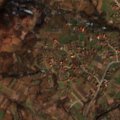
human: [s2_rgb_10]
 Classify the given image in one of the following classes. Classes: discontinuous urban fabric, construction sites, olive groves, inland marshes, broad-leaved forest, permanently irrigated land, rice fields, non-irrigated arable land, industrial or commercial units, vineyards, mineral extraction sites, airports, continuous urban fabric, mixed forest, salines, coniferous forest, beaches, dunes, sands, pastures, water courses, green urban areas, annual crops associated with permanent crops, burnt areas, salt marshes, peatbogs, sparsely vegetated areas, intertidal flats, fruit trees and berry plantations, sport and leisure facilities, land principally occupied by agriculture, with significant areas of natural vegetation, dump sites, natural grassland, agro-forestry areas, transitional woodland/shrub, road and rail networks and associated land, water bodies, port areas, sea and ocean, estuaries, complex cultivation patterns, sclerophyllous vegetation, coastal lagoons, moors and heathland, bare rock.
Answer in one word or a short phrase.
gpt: discontinuous urban fabric, non-irrigated arable land, complex cultivation patterns, land principally occupied by agriculture, with significant areas of natural vegetation, broad-leaved forest